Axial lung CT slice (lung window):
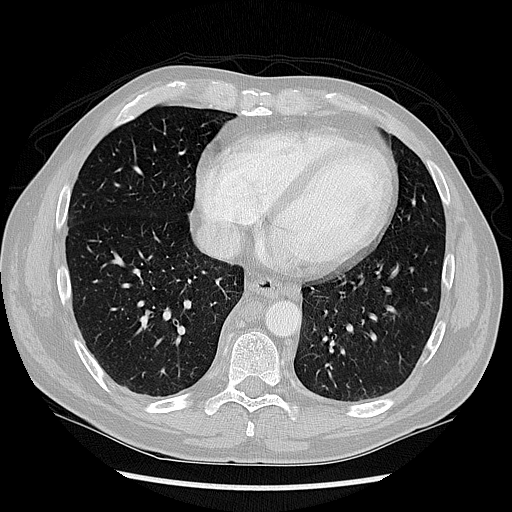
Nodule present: no